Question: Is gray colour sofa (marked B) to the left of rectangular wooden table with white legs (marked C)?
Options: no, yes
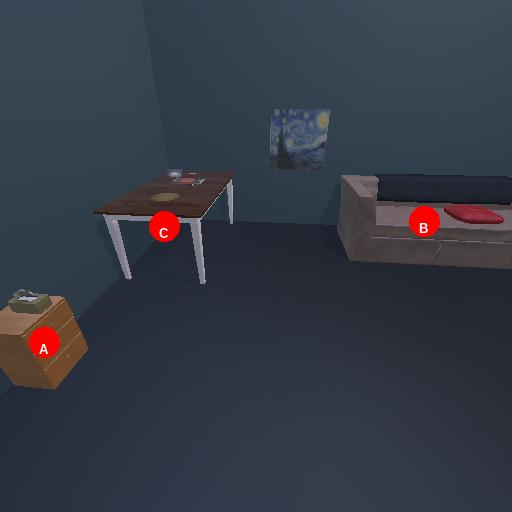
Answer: no